Interaction volume radius: 10 \u00c5
Interaction volume height: 10 \u00c5
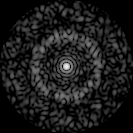
Disorder parameter: 0.8595